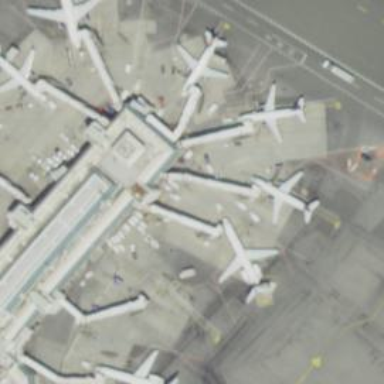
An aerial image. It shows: Airport gate.